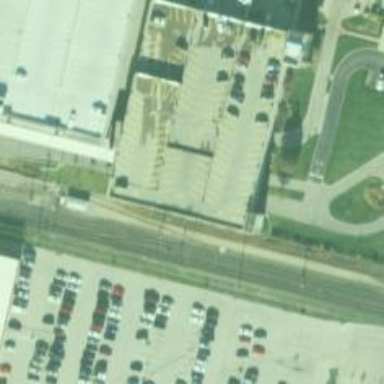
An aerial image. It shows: Light rail railway with electrified contact line.